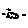
Label: cloud